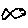
Label: fish